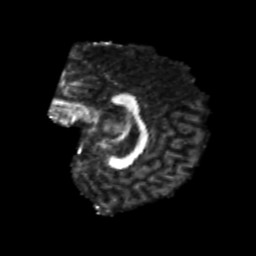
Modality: FA
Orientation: sagittal
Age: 21
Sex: male
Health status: healthy
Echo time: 0.074 s